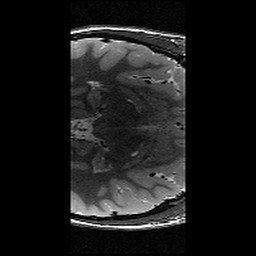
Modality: T2w
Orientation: axial
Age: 11
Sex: female
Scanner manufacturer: siemens
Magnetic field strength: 3 T
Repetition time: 9.23 s
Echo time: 0.067 s